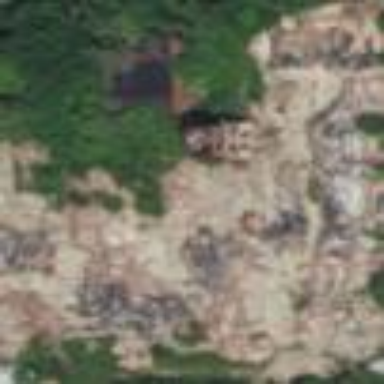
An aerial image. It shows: Scene of historic ruins.